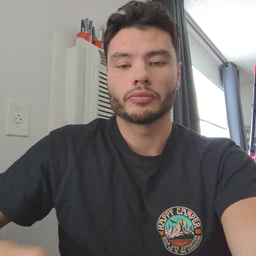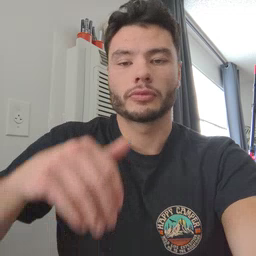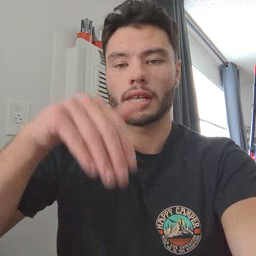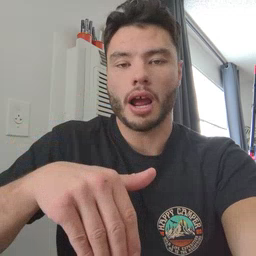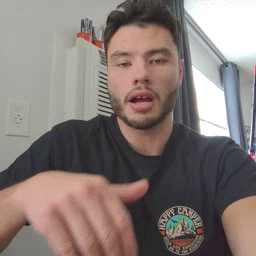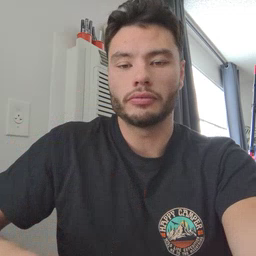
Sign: night